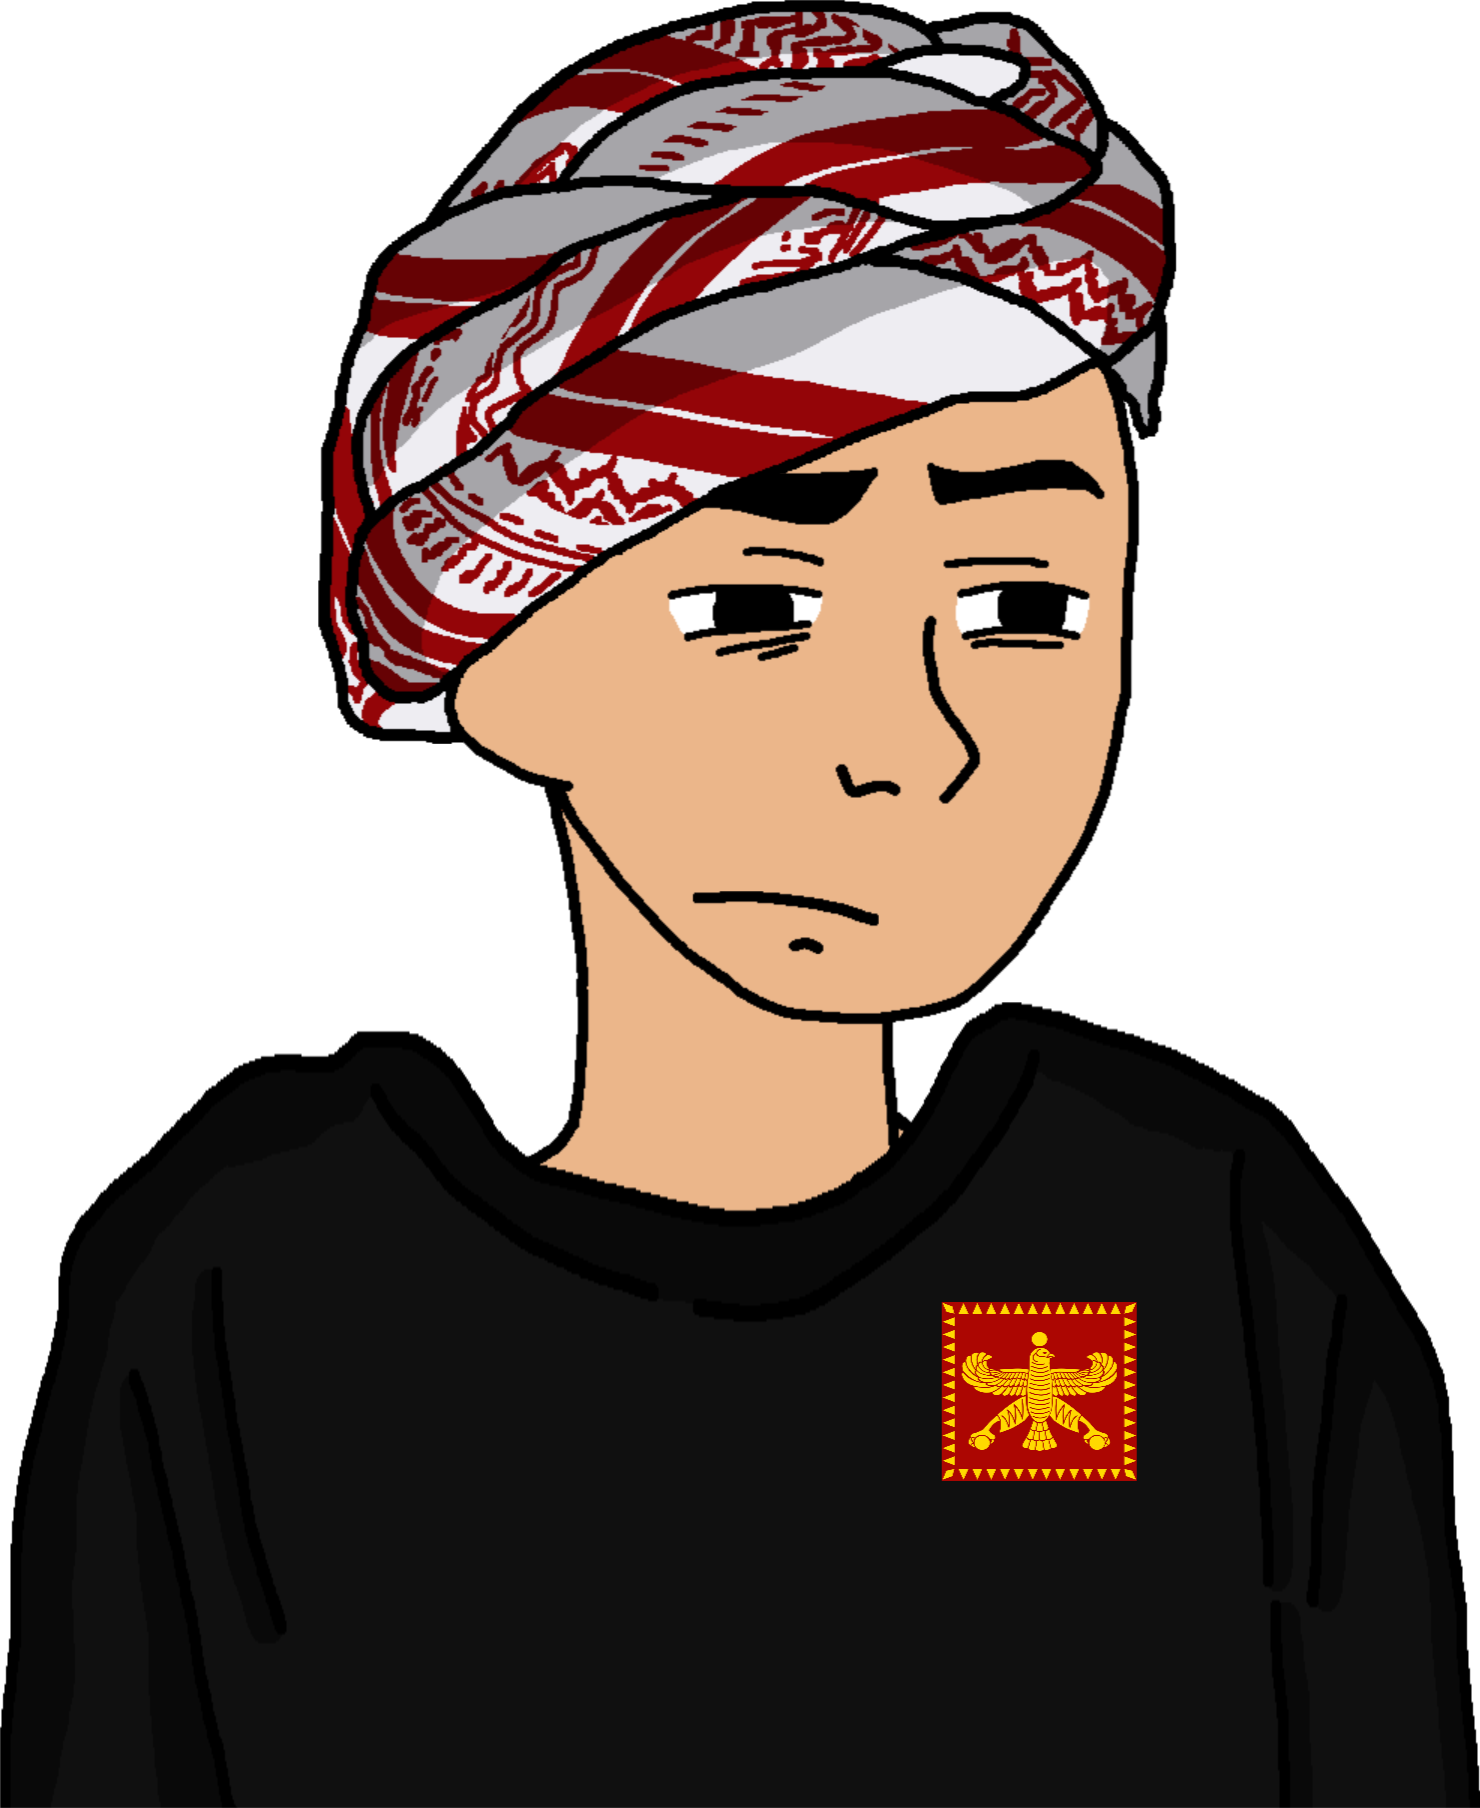
Label: 5_Twinkjak